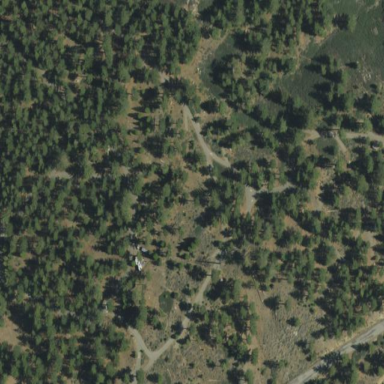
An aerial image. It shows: Campsite suitable for caravans.